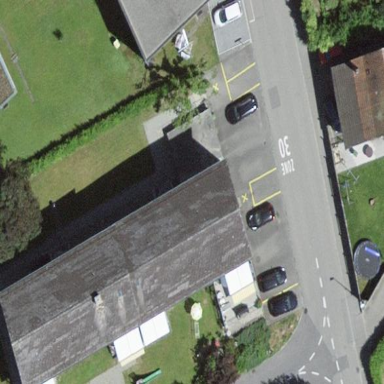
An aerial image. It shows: Building with gabled roof.